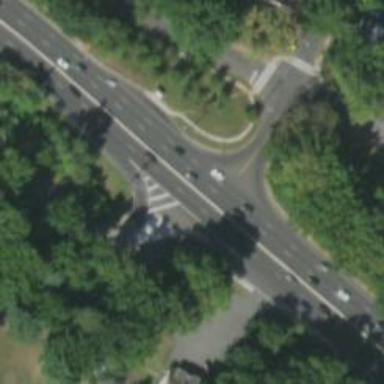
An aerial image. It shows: Trunk link highway.